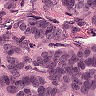
Metastatic tissue present: yes